Interaction volume radius: 5 \u00c5
Interaction volume height: 30 \u00c5
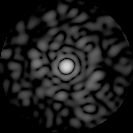
Disorder parameter: 0.8854